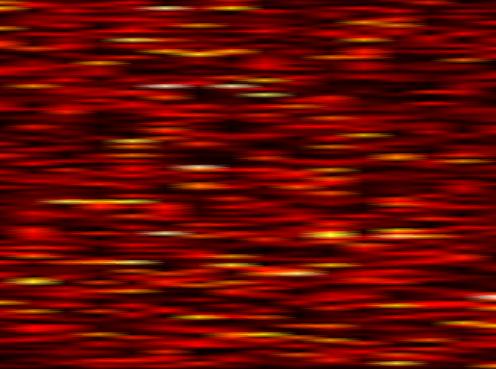
Label: UFMC